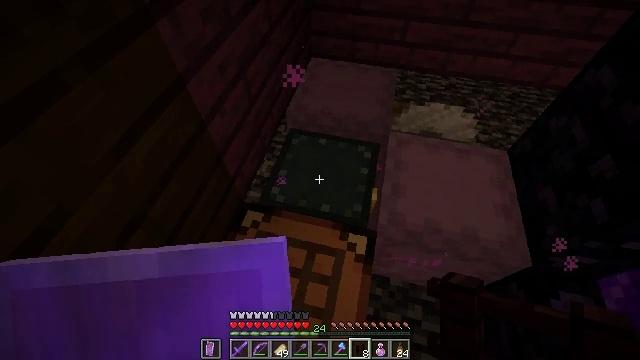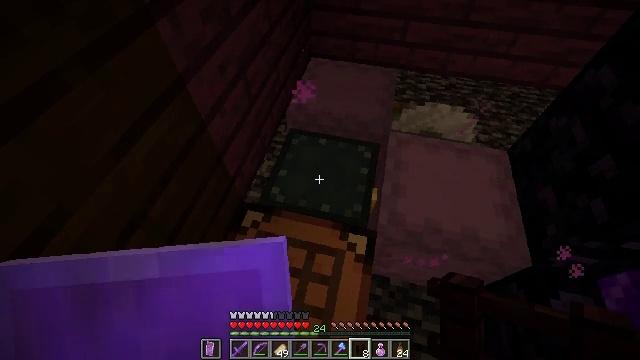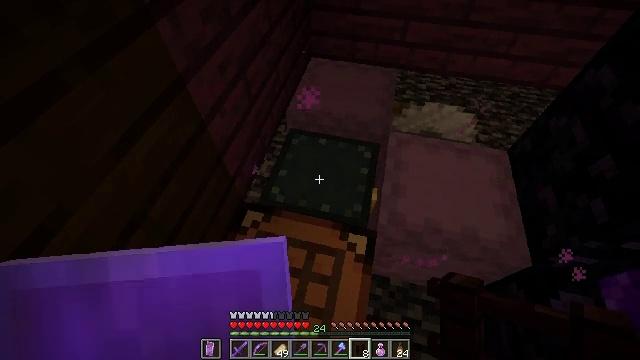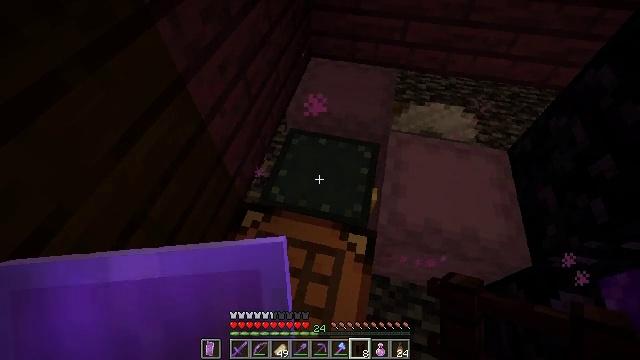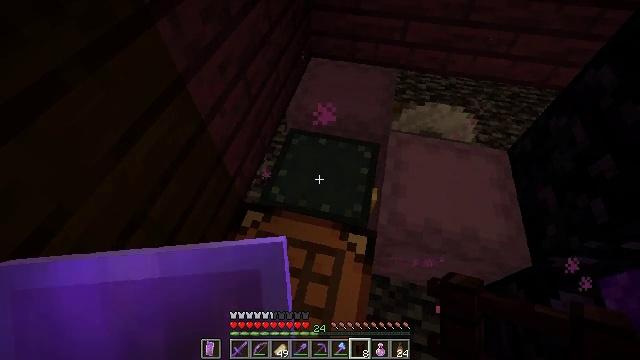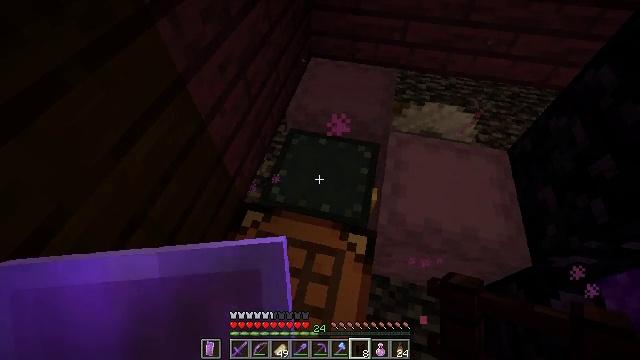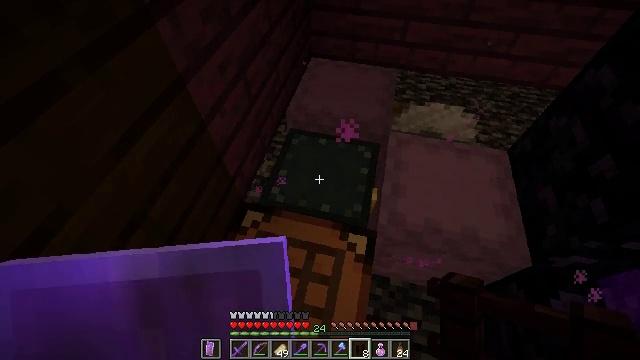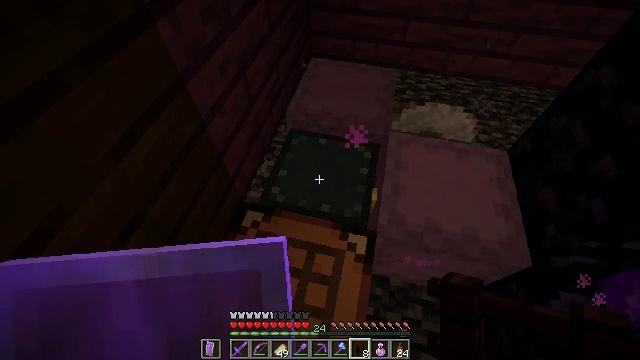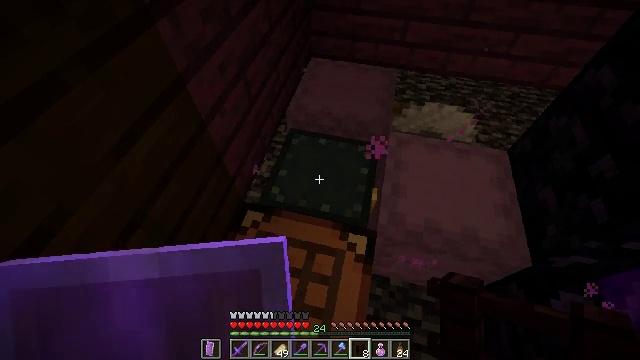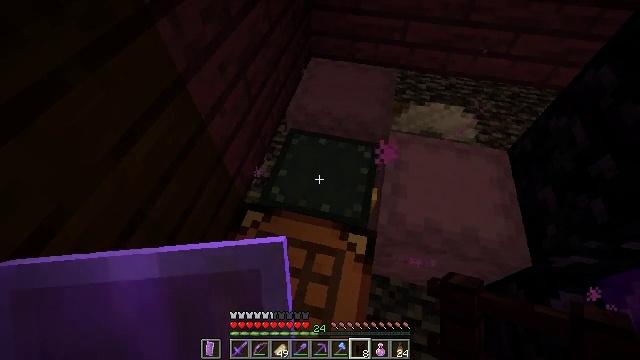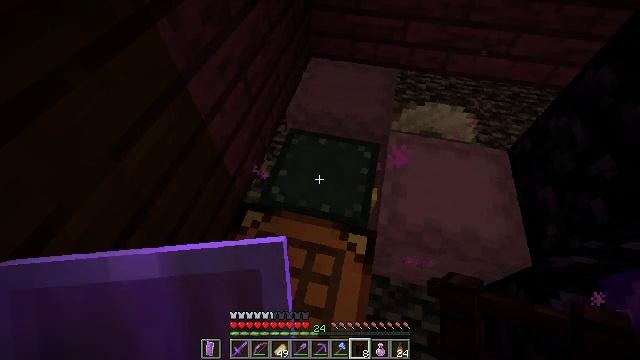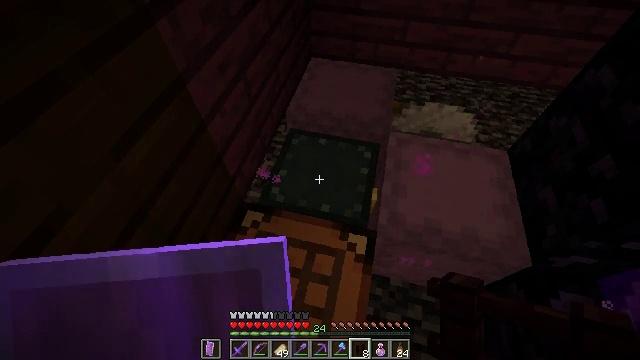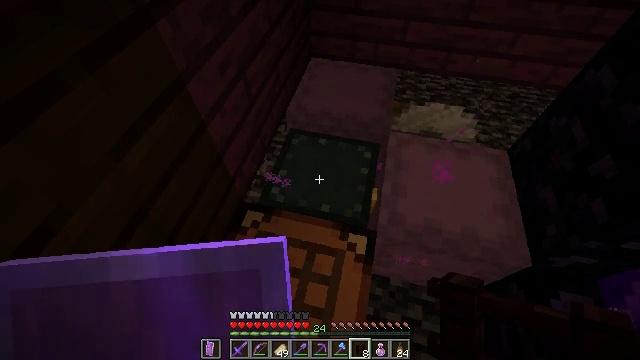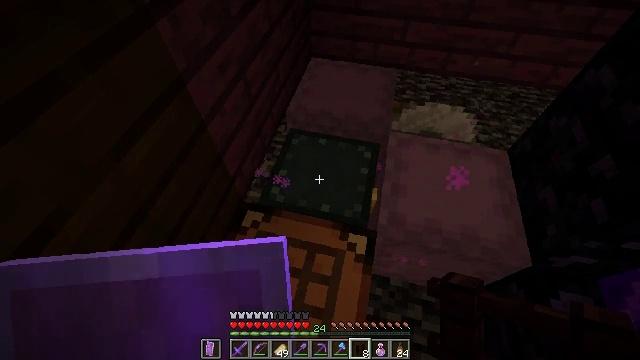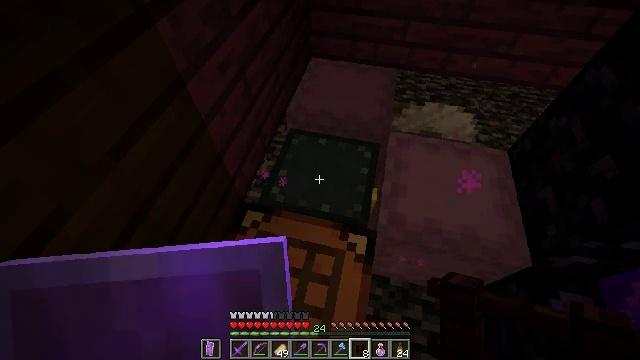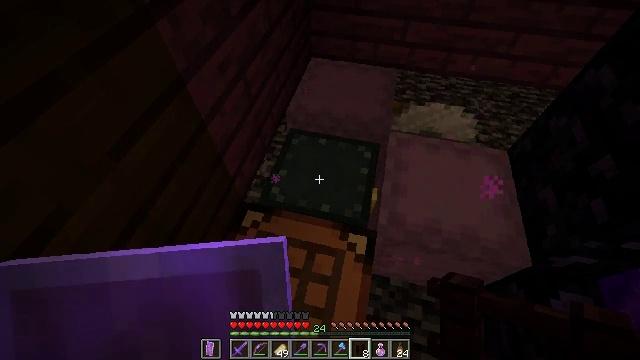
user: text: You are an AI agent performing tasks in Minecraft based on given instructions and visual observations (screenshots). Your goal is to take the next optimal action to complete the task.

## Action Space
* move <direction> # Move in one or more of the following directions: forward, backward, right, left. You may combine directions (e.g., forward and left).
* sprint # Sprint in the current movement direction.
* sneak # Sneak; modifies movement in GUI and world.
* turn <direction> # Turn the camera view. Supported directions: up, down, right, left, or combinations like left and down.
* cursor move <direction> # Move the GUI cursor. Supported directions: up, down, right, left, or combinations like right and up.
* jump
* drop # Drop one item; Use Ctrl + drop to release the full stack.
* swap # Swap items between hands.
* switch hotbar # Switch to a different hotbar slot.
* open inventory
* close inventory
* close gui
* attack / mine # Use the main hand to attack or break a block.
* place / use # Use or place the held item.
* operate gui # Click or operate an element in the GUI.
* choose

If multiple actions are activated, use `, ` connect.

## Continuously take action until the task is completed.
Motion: motion action
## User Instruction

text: Attack the crimson planks to collect them.
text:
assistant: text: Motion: no_op
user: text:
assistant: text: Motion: no_op
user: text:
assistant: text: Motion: no_op
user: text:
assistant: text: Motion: no_op
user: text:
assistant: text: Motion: no_op
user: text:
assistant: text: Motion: no_op
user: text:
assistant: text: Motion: no_op
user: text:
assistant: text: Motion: no_op
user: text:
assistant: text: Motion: no_op
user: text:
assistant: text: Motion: no_op
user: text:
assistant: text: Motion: no_op
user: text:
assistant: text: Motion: no_op
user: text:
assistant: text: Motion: no_op
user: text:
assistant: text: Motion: no_op
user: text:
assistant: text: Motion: no_op
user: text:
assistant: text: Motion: no_op
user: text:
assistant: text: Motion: no_op
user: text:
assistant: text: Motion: no_op
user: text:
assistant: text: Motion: no_op
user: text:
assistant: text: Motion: no_op
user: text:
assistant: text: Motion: no_op
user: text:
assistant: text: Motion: no_op
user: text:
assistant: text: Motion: no_op
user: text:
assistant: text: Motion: no_op
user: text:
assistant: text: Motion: no_op
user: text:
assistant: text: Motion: no_op
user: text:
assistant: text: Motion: no_op
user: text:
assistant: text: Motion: no_op
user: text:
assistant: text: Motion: no_op
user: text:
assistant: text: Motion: no_op